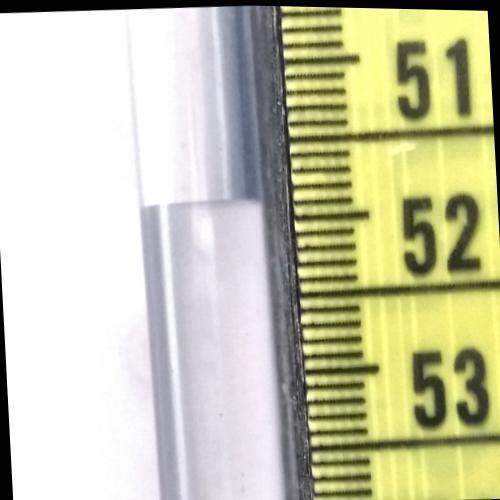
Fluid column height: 51.9 cm